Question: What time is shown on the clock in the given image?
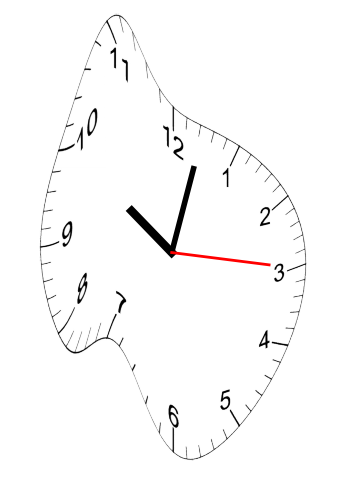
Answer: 10:02:15